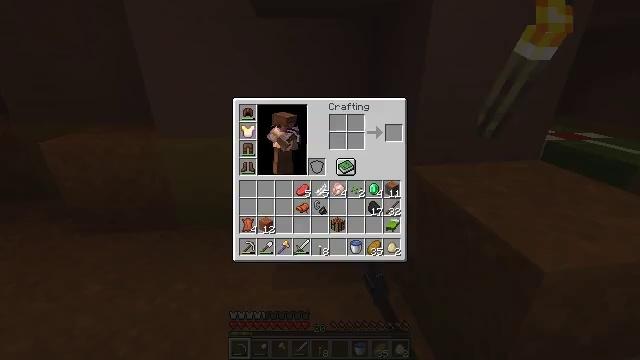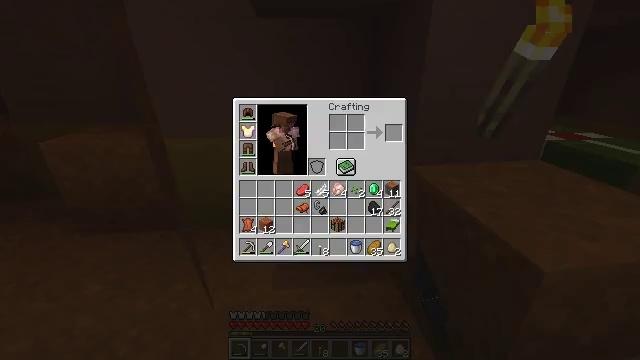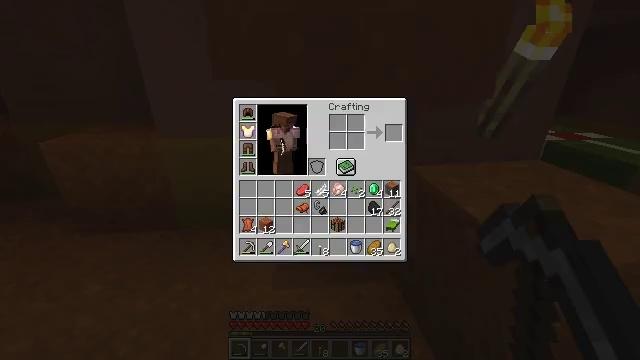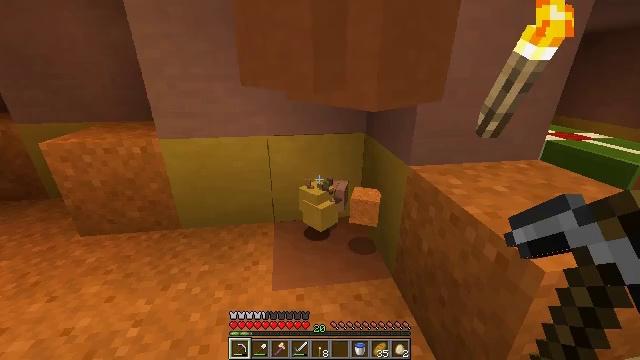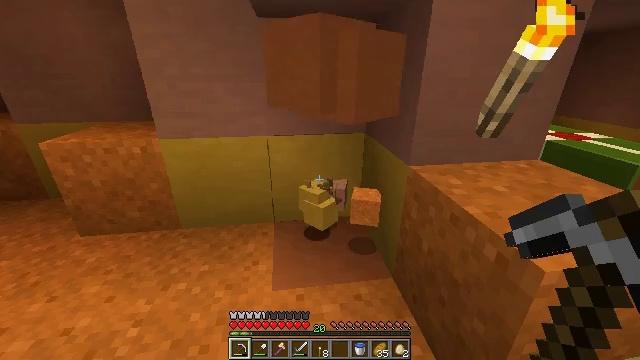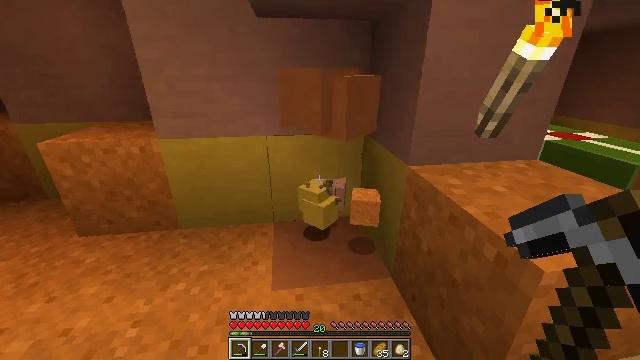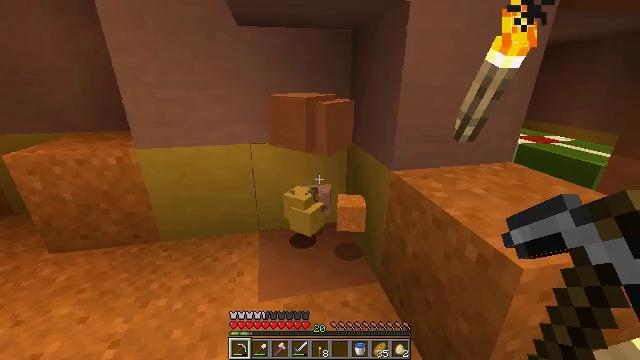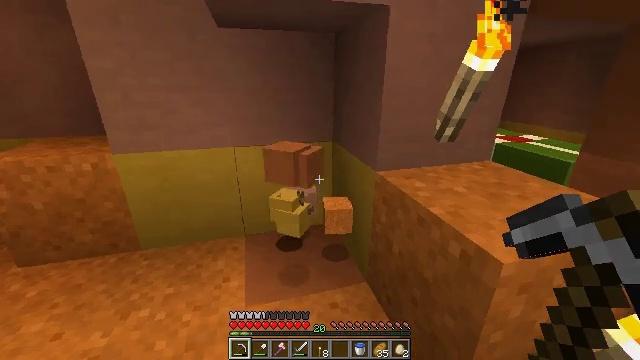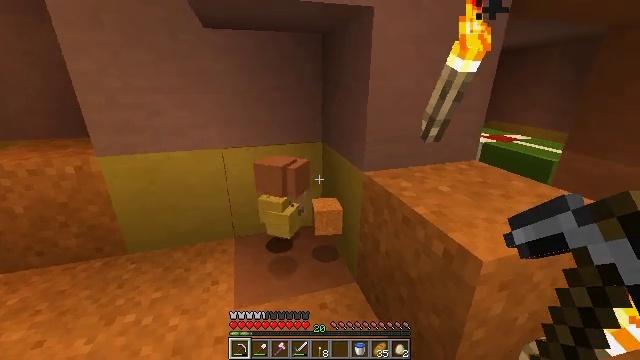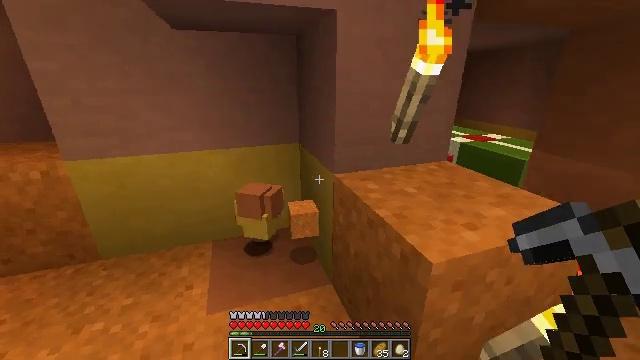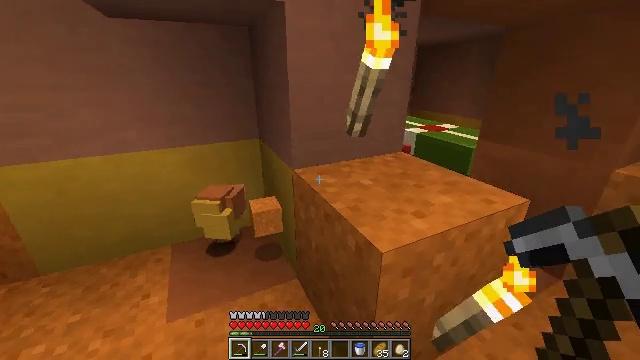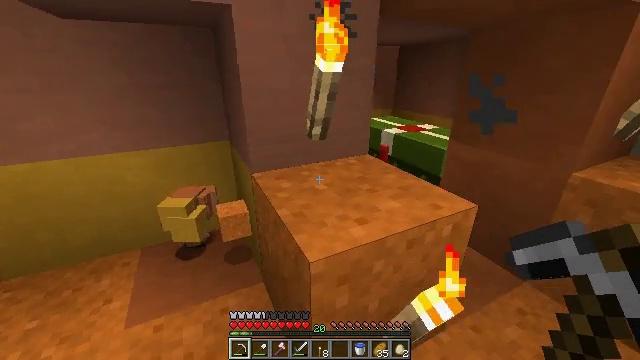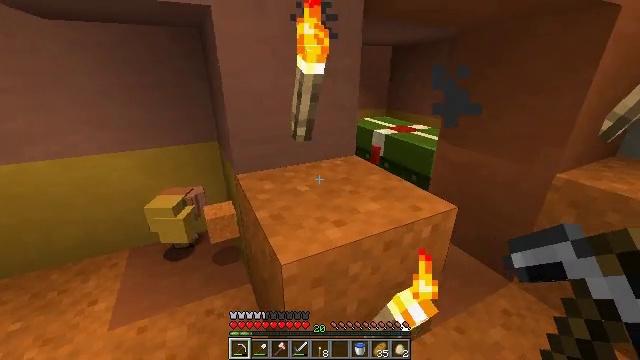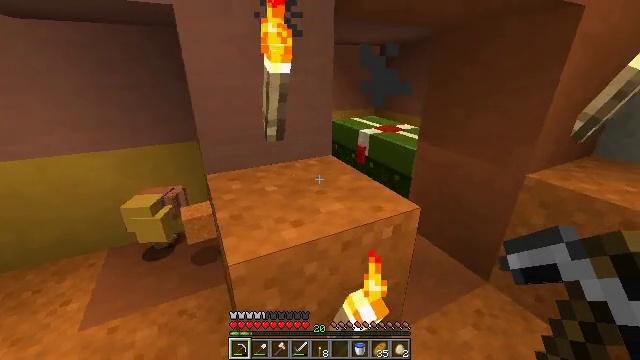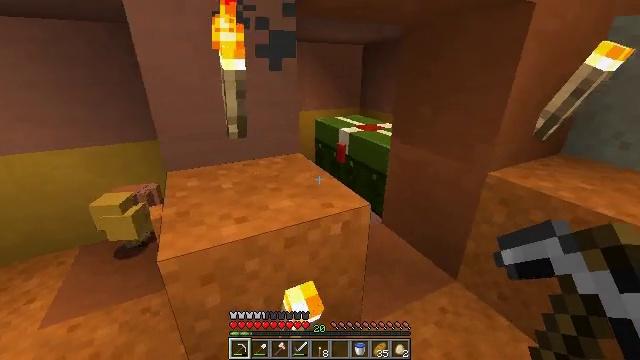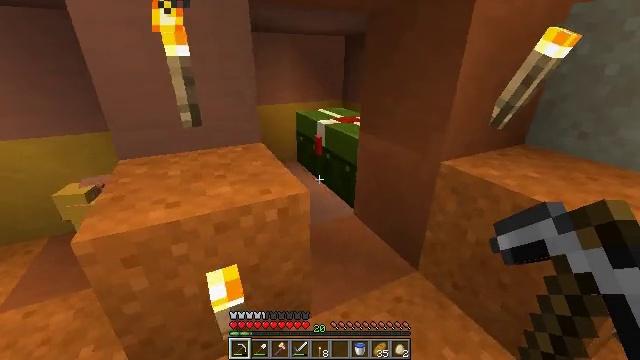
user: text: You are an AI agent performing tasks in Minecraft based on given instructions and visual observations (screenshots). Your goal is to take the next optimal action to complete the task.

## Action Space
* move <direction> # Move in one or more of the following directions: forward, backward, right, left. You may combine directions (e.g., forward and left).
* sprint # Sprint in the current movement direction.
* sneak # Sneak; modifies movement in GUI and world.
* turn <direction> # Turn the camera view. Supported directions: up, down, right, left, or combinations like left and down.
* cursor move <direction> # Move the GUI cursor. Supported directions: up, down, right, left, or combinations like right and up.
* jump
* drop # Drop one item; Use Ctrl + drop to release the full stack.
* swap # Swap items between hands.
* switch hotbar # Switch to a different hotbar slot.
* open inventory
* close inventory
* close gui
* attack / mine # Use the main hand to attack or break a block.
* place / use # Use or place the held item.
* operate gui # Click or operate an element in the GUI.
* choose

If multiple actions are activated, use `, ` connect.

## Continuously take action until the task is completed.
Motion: motion action
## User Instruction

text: Gather terracotta from the structure.
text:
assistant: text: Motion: open gui
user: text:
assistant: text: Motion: no_op
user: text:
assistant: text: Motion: no_op
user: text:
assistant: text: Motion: close gui
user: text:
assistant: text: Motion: no_op
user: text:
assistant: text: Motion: turn right and up
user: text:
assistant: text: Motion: turn right
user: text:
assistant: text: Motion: move right, turn right
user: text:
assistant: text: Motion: move right, turn right
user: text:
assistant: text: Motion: move right, turn right and down
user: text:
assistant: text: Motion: move right
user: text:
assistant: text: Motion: move right
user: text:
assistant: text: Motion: move right
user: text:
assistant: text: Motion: move right
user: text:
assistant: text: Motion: move right, turn down
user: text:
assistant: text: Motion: move right, turn left and down
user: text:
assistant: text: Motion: move right, turn left and down
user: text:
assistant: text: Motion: move forward and move right, turn left and down
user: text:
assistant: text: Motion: move forward and move right, turn left and down
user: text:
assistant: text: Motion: move forward and move right, turn left and down
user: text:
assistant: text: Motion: move forward, turn left
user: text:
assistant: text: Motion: move forward, turn left
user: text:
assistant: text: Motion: move forward, turn left
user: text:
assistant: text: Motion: move forward, turn left
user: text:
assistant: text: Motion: no_op
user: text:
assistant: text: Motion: no_op
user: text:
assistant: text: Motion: no_op
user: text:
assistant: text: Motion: no_op
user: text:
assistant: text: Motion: no_op
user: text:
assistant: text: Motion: no_op